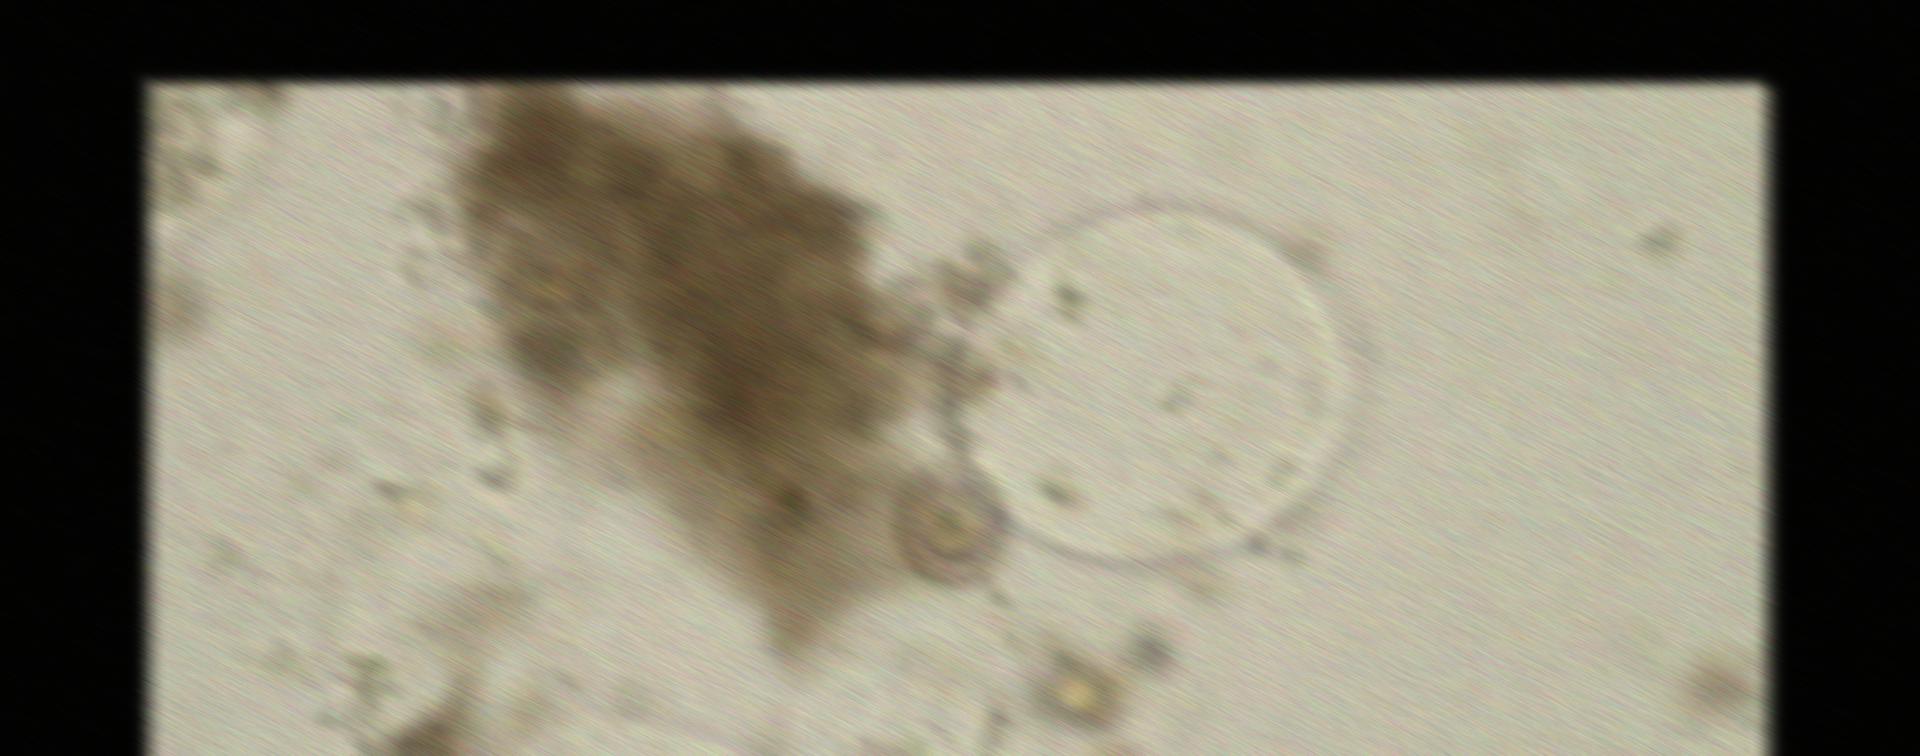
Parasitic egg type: Hymenolepis nana